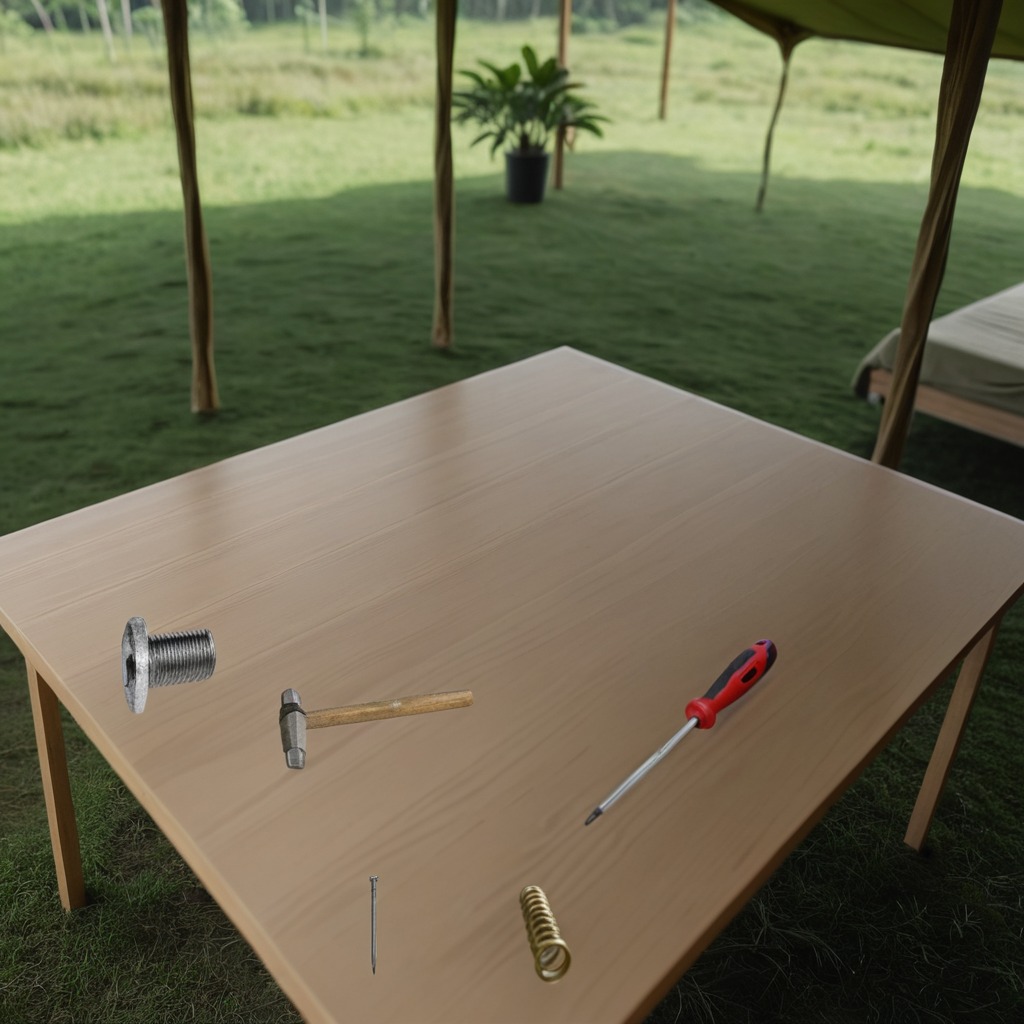
A hammer, an iron nail, a metal machine screw, a coiled metal spring, and a screwdriver are lying on the wooden table.